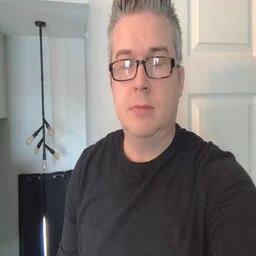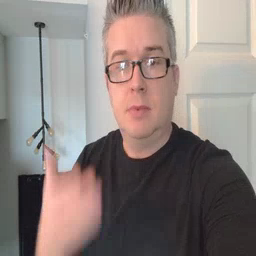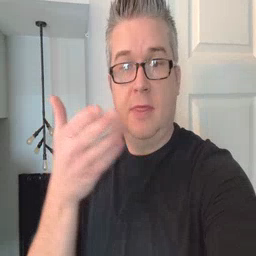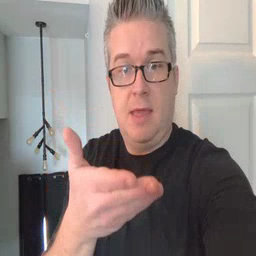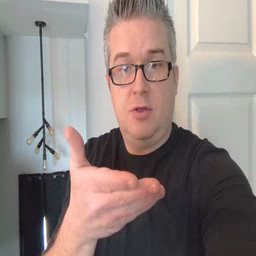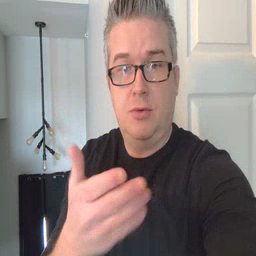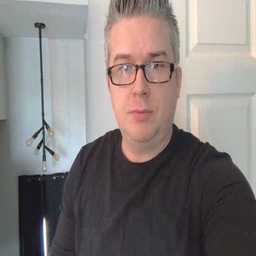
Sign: there